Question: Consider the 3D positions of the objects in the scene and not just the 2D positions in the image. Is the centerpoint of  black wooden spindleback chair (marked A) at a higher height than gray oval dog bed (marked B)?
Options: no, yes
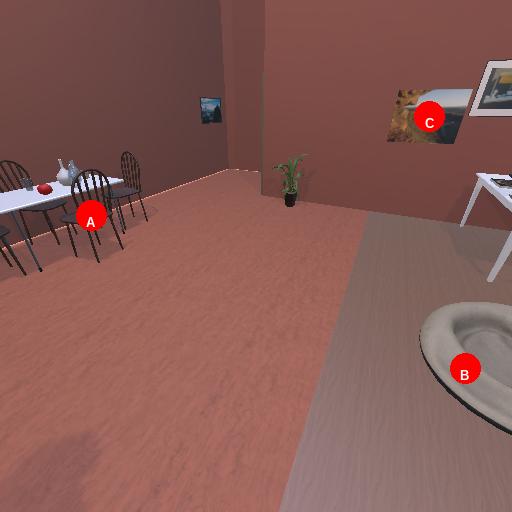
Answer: no